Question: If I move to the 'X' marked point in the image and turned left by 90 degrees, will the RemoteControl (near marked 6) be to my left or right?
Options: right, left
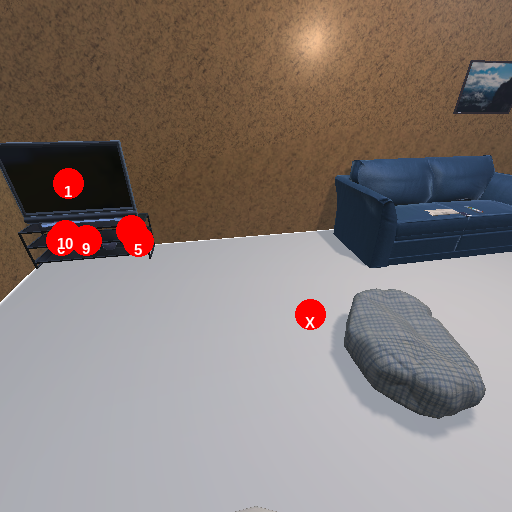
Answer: right